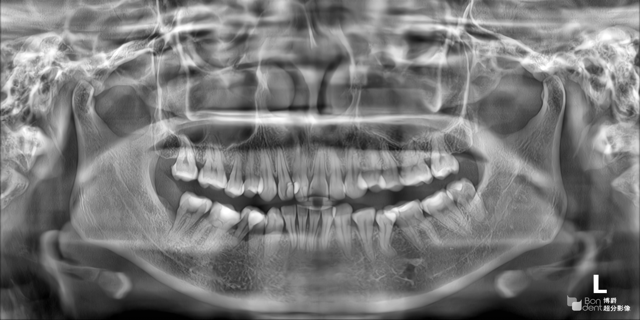
adult